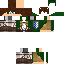
A male human skin with medium skin, wearing brown long hair dressed in a blue armor chest and brown pants, featuring a closed mouth.